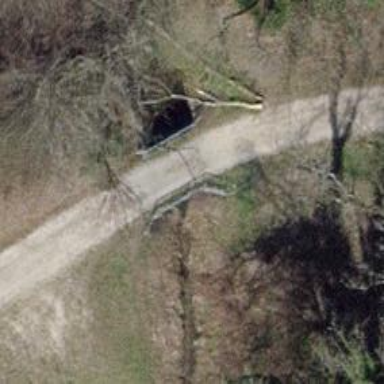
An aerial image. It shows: Track road on bridge with pebblestone surface of grade 2 tracktype.